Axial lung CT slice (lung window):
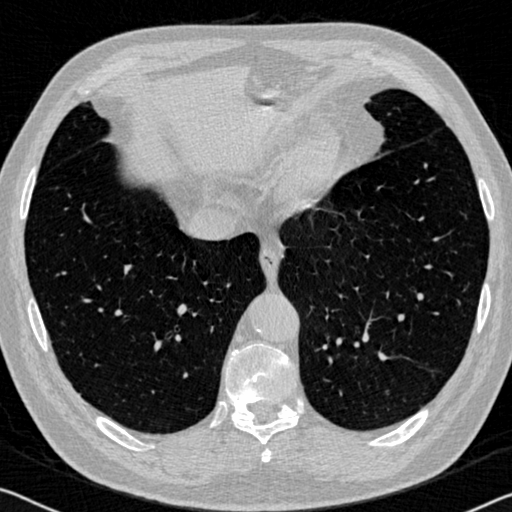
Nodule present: no